Field crop: tomato
Growth stage: 2
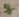
Species: solanum